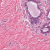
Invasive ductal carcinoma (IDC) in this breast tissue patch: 0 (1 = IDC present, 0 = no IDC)